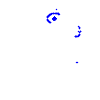
Particle: proton